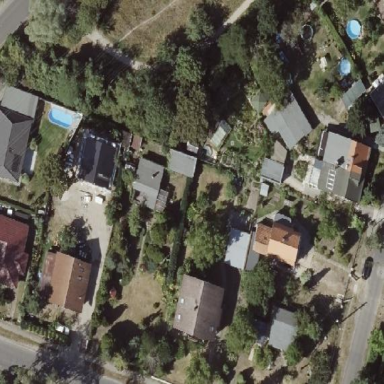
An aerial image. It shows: Residential area.